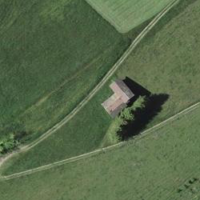
EUNIS habitat code: 25
Species observed at this site:
Anthocharis cardamines
Coenonympha pamphilus
Phalangium opilio
Polyommatus icarus
Nemobius sylvestris
Apis mellifera
Siona lineata